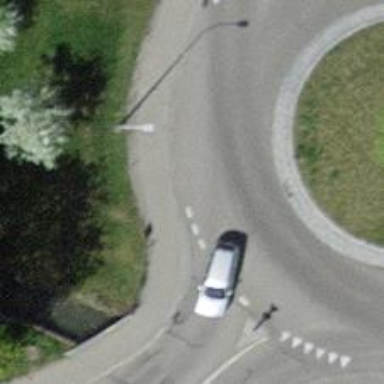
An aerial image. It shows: Secondary road leading to roundabout.